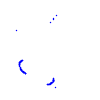
Particle: proton